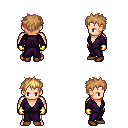
a pixel art fantasy rpg character, male body template, human, light skin, purple robe, white pants, light blonde bedhead hairstyle, gold gloves, brown shoes, four views (front, back, left, right), 2x2 character sprite sheet, small pixel art, hard edges, no anti-aliasing